Field crop: tomato
Growth stage: 1
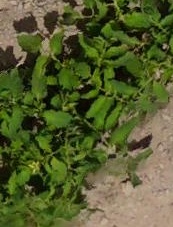
Species: tomato